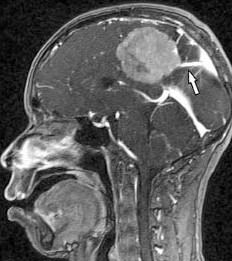
Label: meningioma